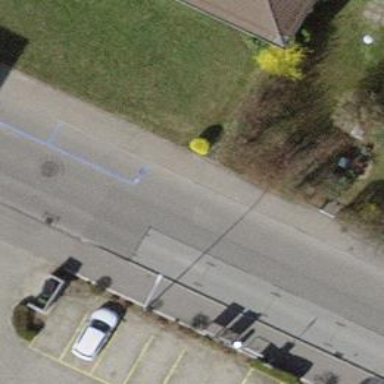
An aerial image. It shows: Public transport stop position.